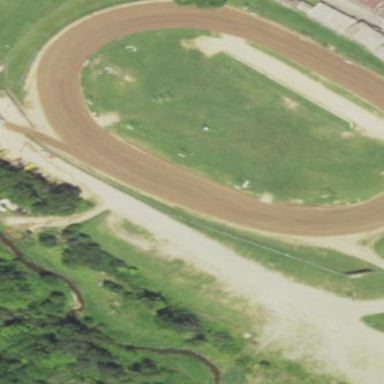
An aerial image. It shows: Motor sport raceway.